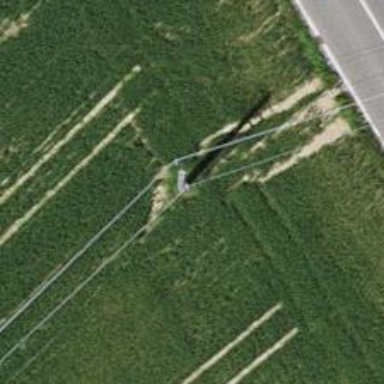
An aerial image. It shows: Utility pole in the area.